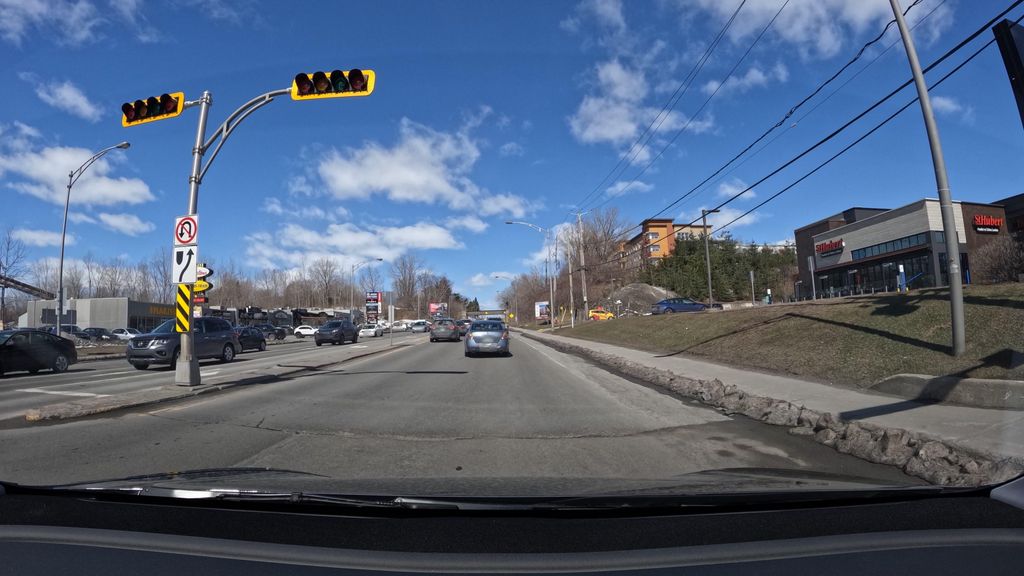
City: montreal